Question: I admit the title is mostly a catch 22, but it's entirely relevant, so please bear with me for a while...
### Background
As some may know, I'm working on a PHP framework whose major selling point is that of bridging functionality between different CMSes/systems.
From a developer perspective, there's an extensive error handling and logging mechanism.
Right now, there are two settings, 'DEBUG_MODE' and 'DEBUG_VERBOSE', which control debug output.
The mode describes the medium and verbose controls the amount of detail.
To make it short, there's a mode called "console" which basically dumps debug info into the javascript console (which is now available in a major web browser near you).
### The Issue
This [debug system] works great for development servers, but you absolutely cannot use it on a production one since debug details (which include DB credentials etc) . And in all honesty, who ever migrated from a to a server flawlessly each time?
### Solutions
Therefore, I've been trying to figure out a way to fix this. Among my proposed solutions are:
- - - 'current_user_can('manage_options')'- '$user=&JFactory::getUser() && ($user->usertype=='Super Administrator') || ($user->usertype=='Administrator')'- '$_SERVER['REMOTE_ADDR']=='123.124.125.126''-
So, do you think 'eval()' should be up to it? I'll ensure it still performs well by only doing this once per page load/request.
'''
if(DEBUG_MODE!='none')echo 'Debug'; // this is how it is now
if(DEBUG_MODE!='none' && $USER_CONDITION)echo 'Debug'; // this is how it should be
'''
The '$USER_CONDITON' allows stuff such as running 'is_admin()' to allow all admins to see debug info, or, 'getUser()->id==45' to enable it for a specific user. Or by IP, or whatever.

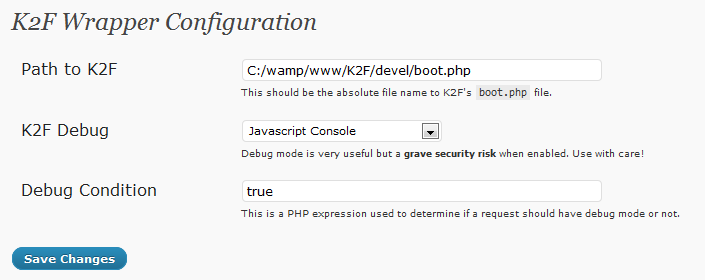
Answer: Go ahead. It's evident that you understand the security implications. In your case it's just important to tell the target user base about it.
As for the practicability of your approach, there's no discussion really. You need variable authentication logic and can't hardwire it to one specific environment/cms runtime.
The only concern you see is about performance. That's baloney. Not an issue. The presence of 'eval' is what discerns scripting languages from compiled languages. If it's available you can not only use it, but can be sure that it's going to be slow because a compiler+linker run is required behind the scenes. PHP takes some time with initializing its tokenizer and parser, but parsing itself is surprisingly quick.
And lastly, avoid such question titles on SO. ';}' Or at the very least talk about 'create_function' please.